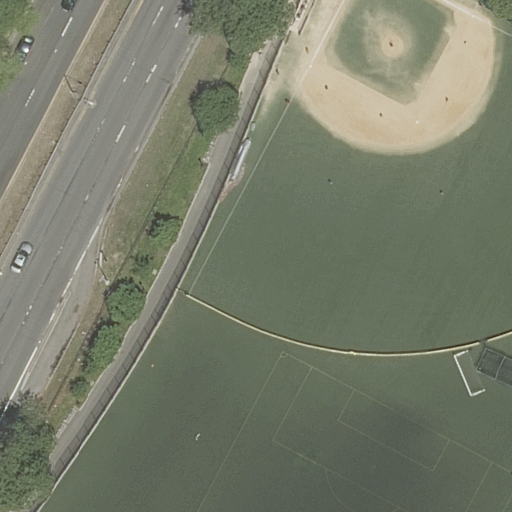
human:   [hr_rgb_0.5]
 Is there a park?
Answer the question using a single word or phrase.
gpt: yes

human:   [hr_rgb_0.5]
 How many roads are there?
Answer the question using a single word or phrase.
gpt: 3

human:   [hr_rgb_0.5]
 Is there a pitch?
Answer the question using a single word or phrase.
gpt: yes

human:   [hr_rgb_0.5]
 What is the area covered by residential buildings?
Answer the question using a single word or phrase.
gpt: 0m2

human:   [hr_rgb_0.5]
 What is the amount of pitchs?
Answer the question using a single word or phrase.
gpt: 2

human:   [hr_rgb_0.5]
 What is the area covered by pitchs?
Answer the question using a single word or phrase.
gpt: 1466m2

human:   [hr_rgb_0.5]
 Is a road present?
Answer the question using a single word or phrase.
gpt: yes

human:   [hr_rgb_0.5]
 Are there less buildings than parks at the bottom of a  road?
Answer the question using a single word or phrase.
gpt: yes

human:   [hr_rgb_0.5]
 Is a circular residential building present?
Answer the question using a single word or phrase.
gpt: no

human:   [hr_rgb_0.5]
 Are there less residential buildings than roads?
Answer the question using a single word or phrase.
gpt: yes

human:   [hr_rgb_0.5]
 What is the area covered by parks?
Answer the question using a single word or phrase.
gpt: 15726m2

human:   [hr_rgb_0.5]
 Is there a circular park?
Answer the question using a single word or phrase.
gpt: no

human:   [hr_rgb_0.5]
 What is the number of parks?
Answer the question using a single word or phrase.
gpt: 2

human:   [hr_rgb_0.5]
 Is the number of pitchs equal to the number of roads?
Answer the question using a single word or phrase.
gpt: no

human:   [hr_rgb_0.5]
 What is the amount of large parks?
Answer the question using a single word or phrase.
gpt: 2

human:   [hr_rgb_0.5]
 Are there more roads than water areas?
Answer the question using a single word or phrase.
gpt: yes

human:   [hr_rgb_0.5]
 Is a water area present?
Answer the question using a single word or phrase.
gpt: no

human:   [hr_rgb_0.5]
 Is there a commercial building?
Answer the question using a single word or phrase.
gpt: no

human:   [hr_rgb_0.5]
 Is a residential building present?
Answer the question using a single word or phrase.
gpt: no

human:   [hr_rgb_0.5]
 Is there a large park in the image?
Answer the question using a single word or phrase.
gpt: yes

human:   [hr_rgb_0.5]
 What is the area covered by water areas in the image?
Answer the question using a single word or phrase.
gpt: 0m2

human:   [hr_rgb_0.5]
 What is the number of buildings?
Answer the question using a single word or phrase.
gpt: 0

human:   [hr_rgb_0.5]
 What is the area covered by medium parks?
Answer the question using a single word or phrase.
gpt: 0m2

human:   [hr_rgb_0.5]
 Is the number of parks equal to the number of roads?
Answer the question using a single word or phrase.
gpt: no

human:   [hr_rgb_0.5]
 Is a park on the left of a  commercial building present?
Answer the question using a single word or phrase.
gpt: no

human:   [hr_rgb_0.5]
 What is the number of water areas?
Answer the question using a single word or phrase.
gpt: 0

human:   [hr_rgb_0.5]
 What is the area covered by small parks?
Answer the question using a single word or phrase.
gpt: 0m2

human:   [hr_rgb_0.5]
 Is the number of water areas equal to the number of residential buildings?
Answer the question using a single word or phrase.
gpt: yes

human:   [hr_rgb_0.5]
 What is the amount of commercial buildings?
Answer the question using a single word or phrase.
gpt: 0

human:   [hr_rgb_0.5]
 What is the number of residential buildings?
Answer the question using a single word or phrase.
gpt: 0

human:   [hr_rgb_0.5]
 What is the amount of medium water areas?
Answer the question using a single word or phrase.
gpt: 0

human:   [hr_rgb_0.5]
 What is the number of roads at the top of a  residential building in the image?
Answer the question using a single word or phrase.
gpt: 0

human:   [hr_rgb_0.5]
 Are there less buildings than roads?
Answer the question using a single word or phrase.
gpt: yes

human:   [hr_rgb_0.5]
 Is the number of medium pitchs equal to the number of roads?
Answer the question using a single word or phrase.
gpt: no

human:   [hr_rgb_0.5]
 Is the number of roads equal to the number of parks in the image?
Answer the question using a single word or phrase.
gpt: no

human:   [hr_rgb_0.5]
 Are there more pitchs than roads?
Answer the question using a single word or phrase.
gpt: no

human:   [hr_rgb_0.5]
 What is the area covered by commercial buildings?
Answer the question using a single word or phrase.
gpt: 0m2

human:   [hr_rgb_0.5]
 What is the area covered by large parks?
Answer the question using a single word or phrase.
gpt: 15726m2

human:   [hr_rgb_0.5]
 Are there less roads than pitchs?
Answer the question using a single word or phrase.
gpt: no

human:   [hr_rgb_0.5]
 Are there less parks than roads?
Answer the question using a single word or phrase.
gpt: yes

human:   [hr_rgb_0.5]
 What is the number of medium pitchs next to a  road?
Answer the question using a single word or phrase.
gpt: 0

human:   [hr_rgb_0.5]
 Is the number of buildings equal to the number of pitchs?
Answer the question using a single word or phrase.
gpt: no

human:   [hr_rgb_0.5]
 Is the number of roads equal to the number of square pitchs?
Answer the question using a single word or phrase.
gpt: no

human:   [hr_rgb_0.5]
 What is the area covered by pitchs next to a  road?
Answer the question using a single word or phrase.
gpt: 1466m2

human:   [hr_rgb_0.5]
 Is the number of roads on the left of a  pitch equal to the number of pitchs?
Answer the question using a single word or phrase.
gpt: no

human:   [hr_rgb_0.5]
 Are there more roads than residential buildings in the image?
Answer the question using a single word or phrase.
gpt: yes

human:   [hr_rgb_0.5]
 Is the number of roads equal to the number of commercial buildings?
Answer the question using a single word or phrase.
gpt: no

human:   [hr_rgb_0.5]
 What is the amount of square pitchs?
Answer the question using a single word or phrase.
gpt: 0

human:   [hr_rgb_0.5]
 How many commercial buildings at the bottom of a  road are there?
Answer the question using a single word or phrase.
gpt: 0

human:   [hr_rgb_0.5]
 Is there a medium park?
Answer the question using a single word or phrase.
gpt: no

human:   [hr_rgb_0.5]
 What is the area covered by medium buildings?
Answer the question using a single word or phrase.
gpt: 0m2

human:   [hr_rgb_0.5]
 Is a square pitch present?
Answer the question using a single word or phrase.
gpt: no

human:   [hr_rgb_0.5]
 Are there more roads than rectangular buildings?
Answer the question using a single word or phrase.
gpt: yes

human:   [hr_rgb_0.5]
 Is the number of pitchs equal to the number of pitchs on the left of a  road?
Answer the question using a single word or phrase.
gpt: no

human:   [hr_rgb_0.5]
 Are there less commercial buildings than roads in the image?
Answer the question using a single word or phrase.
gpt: yes

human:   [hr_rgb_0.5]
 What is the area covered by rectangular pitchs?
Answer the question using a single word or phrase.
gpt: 1m2

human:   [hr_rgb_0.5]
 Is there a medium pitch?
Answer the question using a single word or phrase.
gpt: no

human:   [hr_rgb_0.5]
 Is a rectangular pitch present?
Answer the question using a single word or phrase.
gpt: yes

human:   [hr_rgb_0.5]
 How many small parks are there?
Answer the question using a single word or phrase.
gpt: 0

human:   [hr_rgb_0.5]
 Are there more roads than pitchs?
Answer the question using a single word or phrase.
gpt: yes

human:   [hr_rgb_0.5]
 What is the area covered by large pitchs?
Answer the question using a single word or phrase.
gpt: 1464m2

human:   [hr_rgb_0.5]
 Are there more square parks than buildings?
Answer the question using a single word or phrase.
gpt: no

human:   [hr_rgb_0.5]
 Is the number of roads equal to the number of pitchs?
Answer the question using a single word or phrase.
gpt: no

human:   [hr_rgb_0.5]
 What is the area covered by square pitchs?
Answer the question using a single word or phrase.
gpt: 0m2